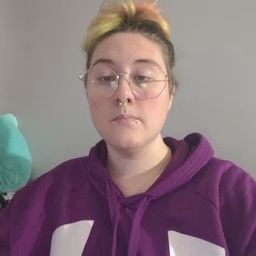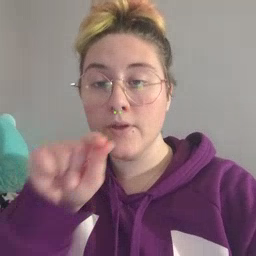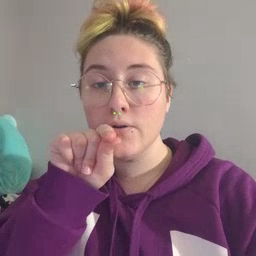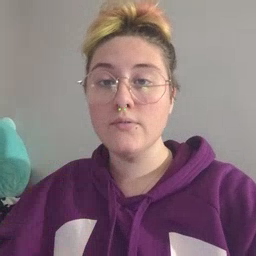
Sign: bird